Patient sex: M
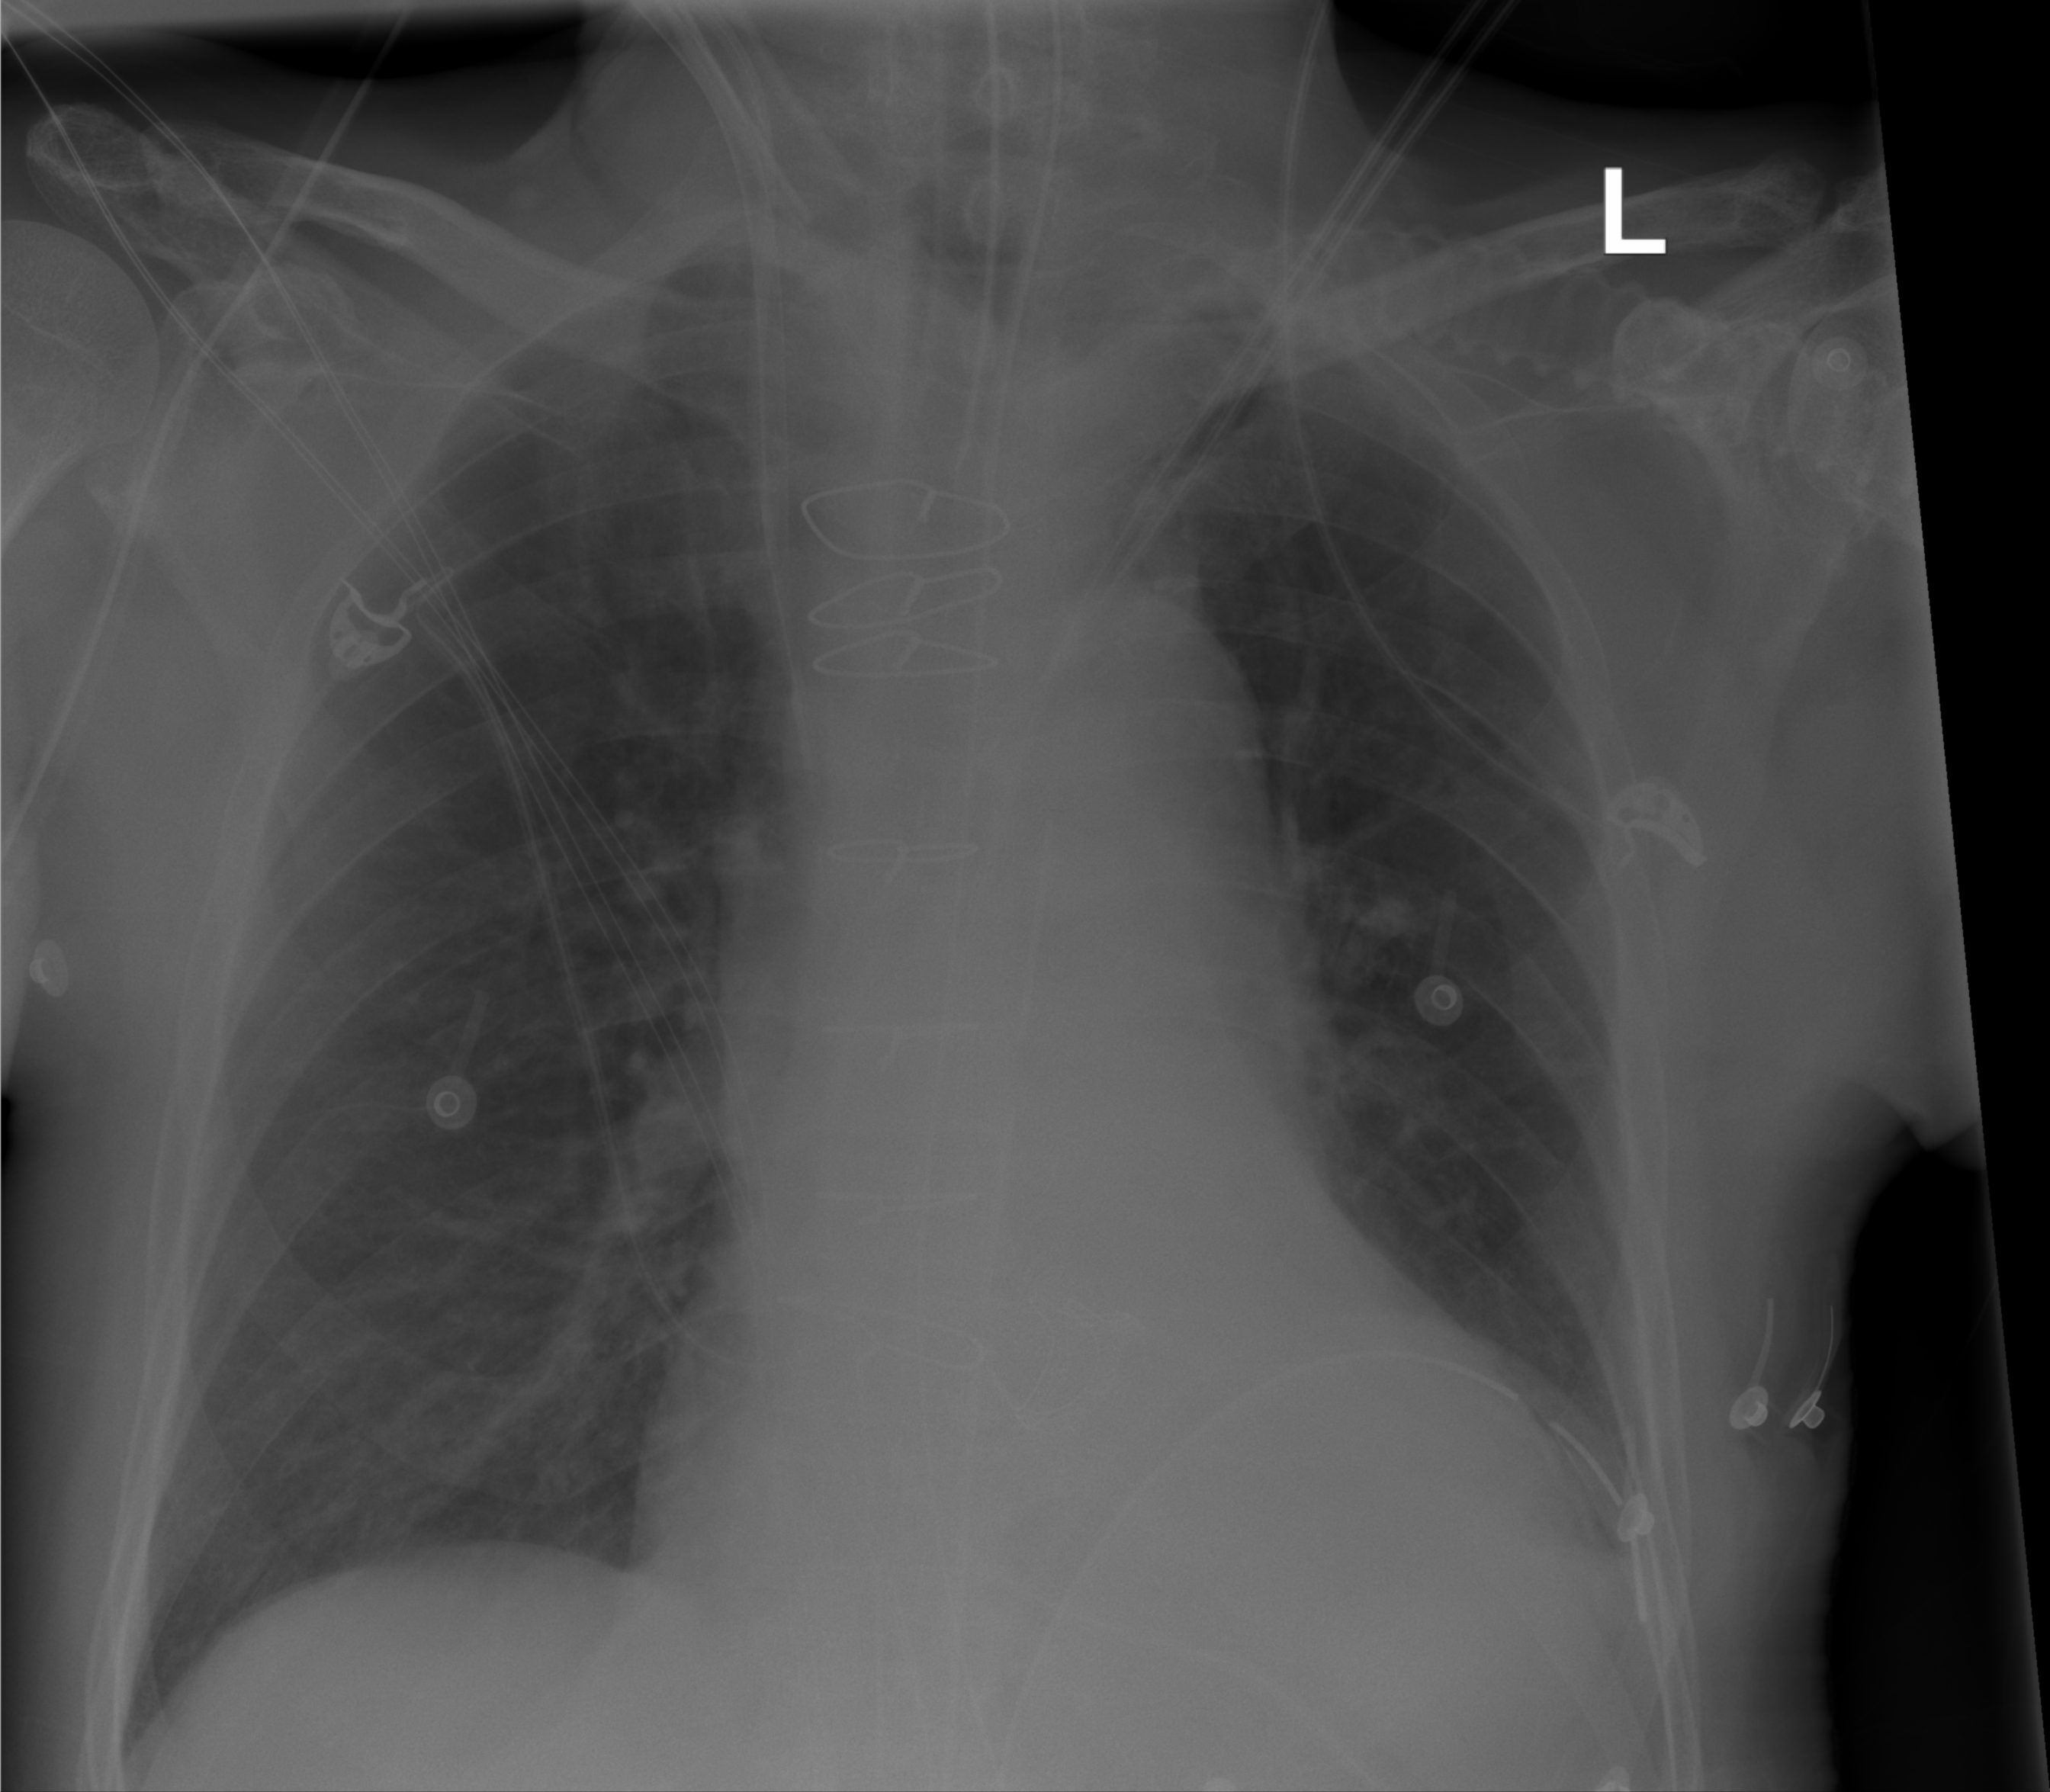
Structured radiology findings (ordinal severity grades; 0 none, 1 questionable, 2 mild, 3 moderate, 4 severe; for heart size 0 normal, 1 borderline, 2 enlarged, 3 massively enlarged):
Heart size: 2
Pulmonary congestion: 0
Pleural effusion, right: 0
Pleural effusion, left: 1
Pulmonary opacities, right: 0
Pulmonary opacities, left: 0
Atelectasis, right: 0
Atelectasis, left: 0